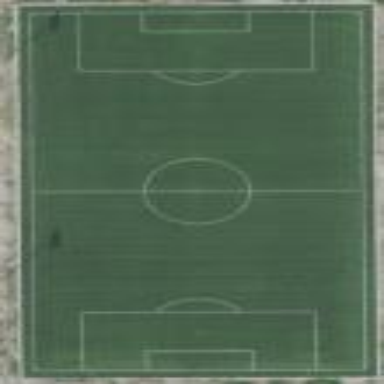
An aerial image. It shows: Artificial turf soccer pitch for leisure activities.